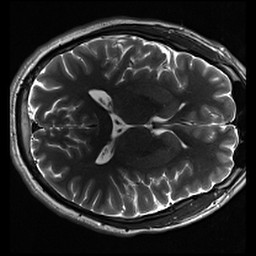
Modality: inplaneT2
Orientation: axial